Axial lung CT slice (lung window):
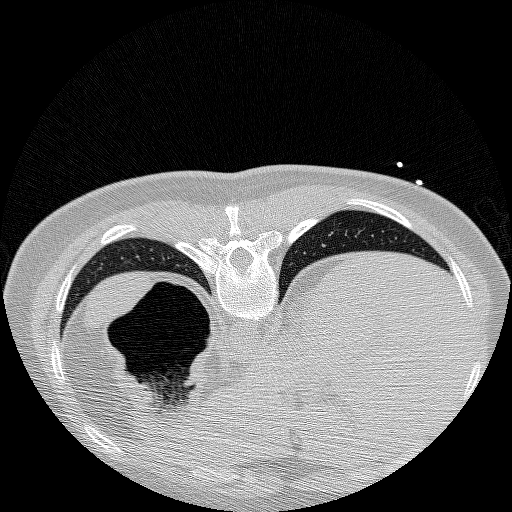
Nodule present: no